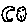
Label: moon